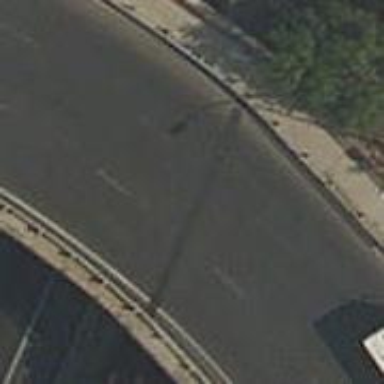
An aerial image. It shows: Roundabout on primary highway.